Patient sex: F
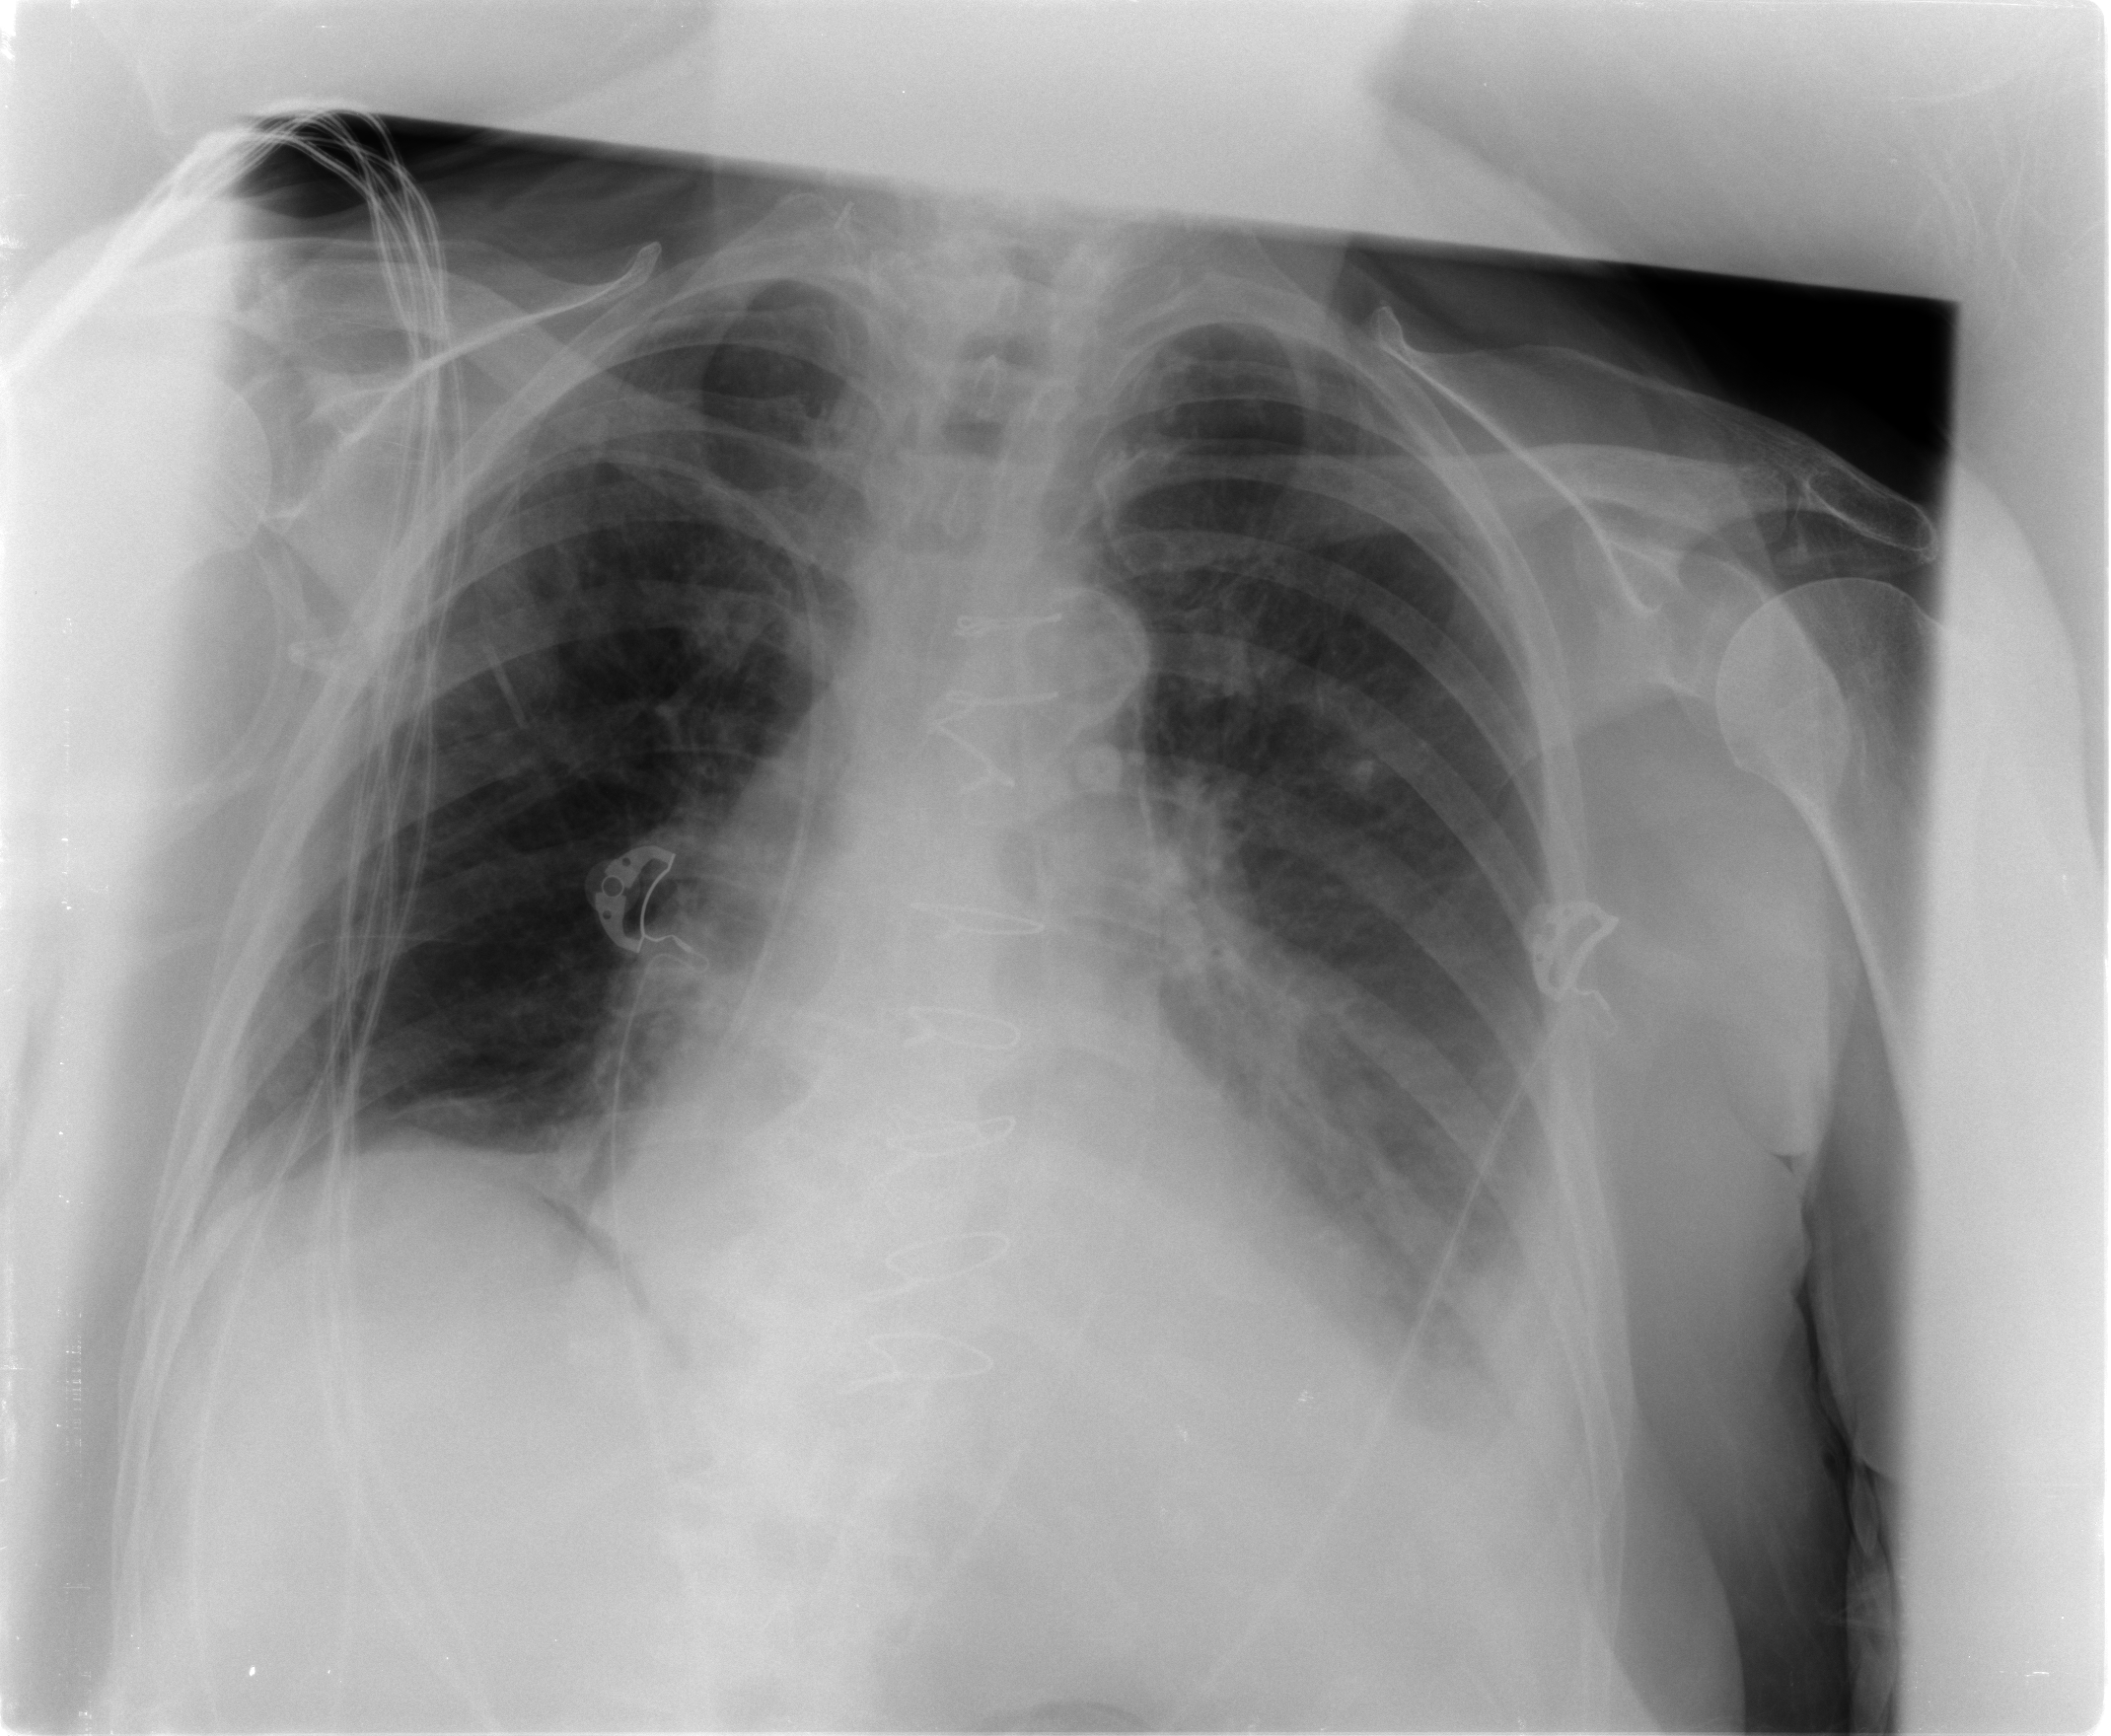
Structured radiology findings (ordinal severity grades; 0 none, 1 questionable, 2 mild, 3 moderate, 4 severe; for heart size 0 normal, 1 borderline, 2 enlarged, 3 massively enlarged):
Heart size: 2
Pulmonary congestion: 2
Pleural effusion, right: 0
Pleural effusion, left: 2
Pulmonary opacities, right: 0
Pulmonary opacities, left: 0
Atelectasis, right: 2
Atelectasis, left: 2